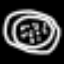
Label: donut